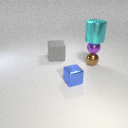
large cyan metal cylinder above small purple metal sphere